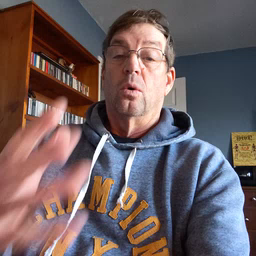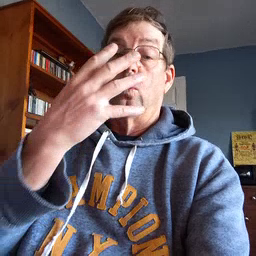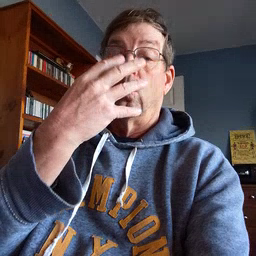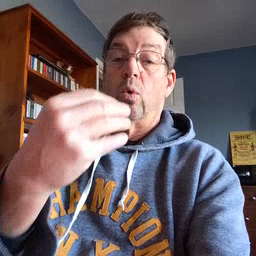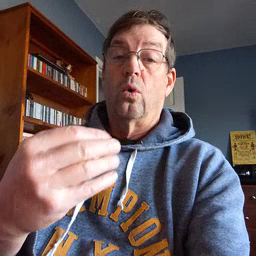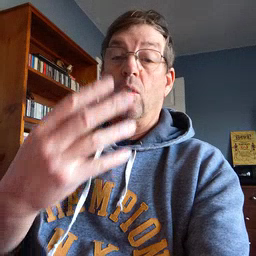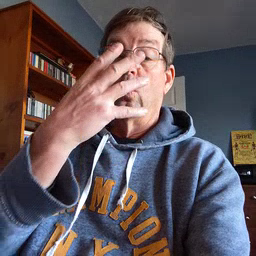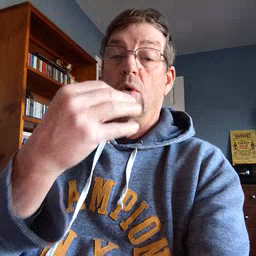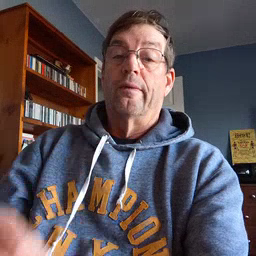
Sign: wolf